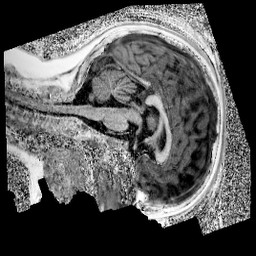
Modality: UNIT1
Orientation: sagittal
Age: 10
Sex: female
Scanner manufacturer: siemens
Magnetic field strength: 3 T
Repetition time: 4 s
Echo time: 0.00299 s